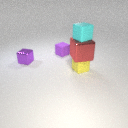
small cyan rubber cube above large red metal cube